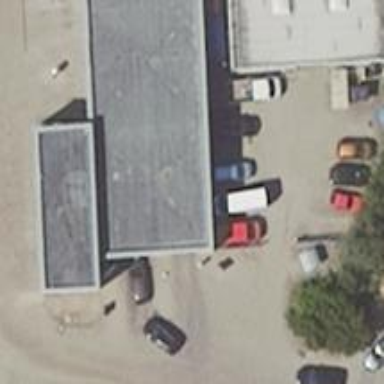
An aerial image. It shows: Car wash facility.